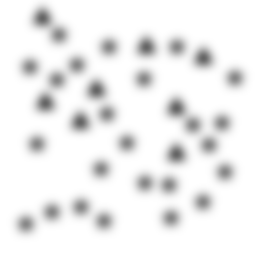
Squares: 0
Triangles: 8
Stars: 24
Total shapes: 32